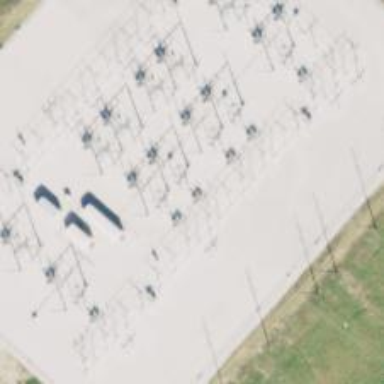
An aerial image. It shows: Switch for power supply.